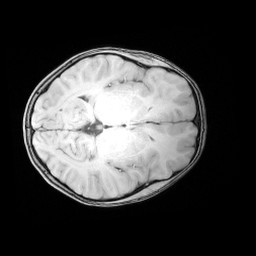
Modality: MP2RAGE
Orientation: axial
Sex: female
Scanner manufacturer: siemens
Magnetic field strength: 3 T
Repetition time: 5 s
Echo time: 0.00368 s